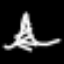
Label: The Eiffel Tower